Question:
Hi there, I'm new to Stack Overflow and I'm wondering how I do the above using a SQL query (or HQL).
I need to fill Column_1 with the results of the first row from column 1 into the following row and subsequently.
I hope my video has helped you to understand my question as I have run out of words to try explaining it.
*I do not have a code to start with as I could not come up with anything.
Thanks!
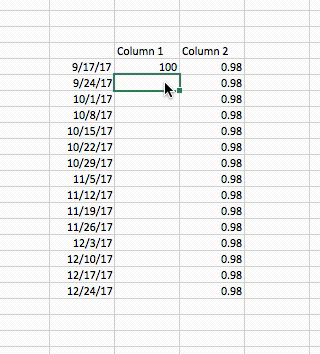
Answer: What you want is sort of cumulative product, which can be achieved using logarithm and exponential rules Which state that 'log(a * b) = log(a) + log(b)' and 'e^log(a) = a'.
'''
select t.*,
exp(sum(ln(c)) over (order by date_col)) column_1
from (
select t.*,
case when row_number() over (order by date) = 1 then 100 else column_2 end as c
from your_table t
) t
'''